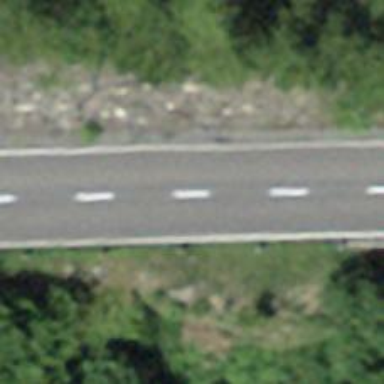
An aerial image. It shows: Asphalt road classified as primary highway.